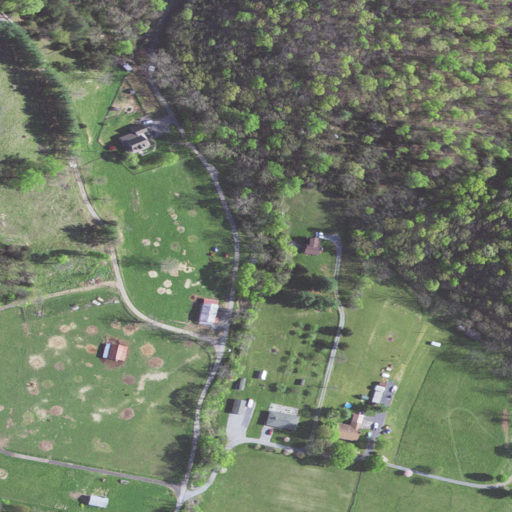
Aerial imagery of valley in Virginia named Sawmill Hollow containing pasture, deciduous forest, open development, low intensity development, mixed forest, high intensity development, and medium intensity development